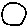
Label: circle